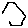
Label: hexagon